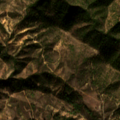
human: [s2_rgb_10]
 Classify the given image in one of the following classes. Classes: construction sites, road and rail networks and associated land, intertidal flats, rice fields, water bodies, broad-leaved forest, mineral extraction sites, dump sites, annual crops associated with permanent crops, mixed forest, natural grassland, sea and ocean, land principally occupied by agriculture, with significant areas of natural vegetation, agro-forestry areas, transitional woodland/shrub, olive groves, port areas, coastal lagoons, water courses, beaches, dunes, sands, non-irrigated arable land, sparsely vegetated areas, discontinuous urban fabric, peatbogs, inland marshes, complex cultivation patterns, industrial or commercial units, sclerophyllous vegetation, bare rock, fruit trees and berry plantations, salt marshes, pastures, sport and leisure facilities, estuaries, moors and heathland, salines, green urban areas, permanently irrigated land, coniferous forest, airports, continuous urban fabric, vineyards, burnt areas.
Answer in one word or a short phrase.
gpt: mixed forest, transitional woodland/shrub